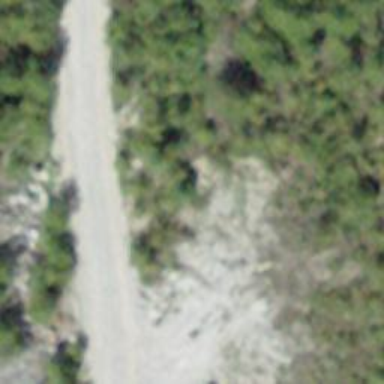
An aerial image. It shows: Track road.